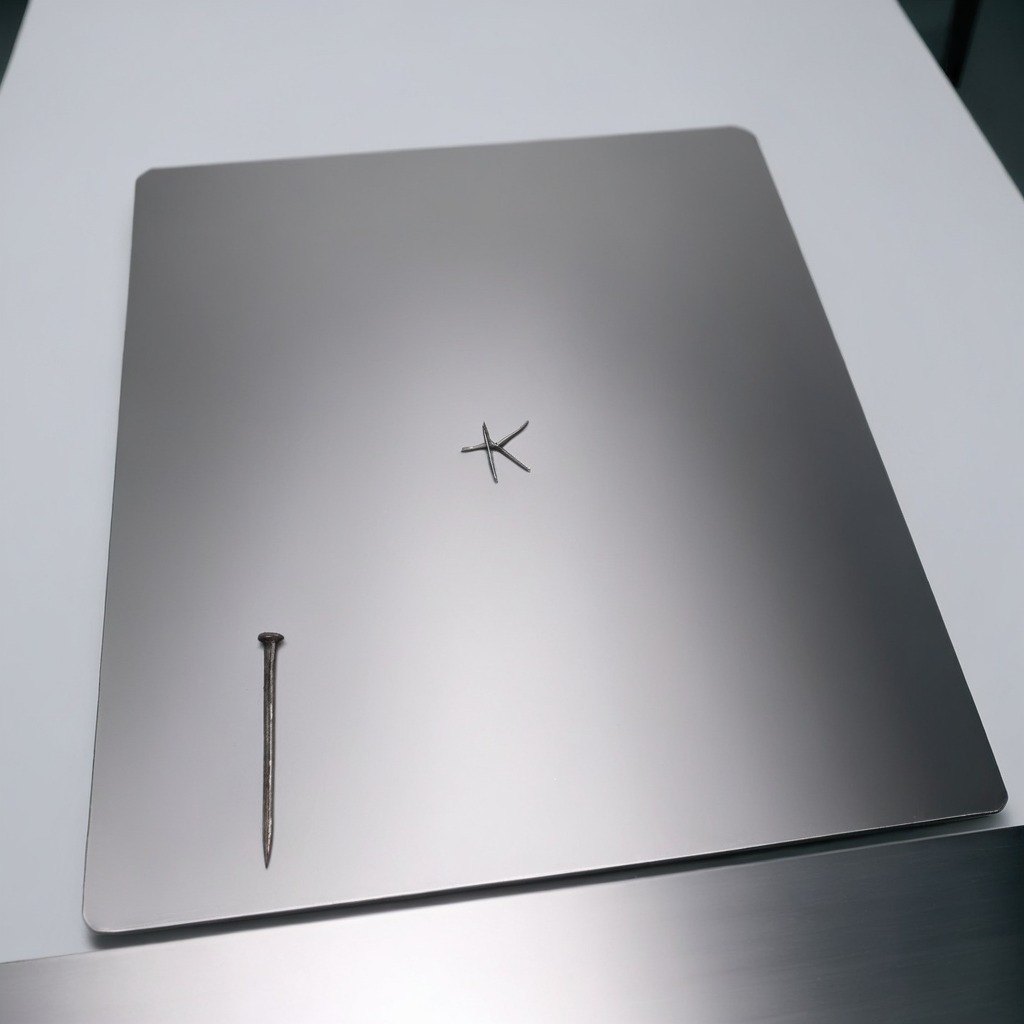
An iron nail is lying on the stainless steel table.